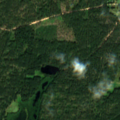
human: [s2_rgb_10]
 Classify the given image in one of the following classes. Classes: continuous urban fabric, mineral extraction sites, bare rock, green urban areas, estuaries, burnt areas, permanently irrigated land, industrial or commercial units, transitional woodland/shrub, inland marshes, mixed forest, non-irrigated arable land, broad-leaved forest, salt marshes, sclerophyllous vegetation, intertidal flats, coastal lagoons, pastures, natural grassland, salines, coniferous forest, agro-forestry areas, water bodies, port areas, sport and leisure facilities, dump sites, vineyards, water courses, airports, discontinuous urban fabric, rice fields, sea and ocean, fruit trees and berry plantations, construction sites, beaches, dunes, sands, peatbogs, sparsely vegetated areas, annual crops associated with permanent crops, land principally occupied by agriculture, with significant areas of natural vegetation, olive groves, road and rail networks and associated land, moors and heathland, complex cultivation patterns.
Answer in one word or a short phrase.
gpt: land principally occupied by agriculture, with significant areas of natural vegetation, coniferous forest, mixed forest, peatbogs